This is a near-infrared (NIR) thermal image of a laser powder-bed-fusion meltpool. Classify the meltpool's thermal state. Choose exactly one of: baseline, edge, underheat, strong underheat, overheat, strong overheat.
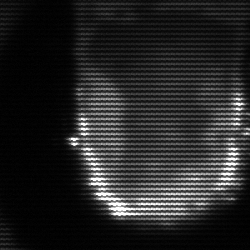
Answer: baseline